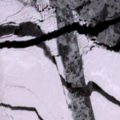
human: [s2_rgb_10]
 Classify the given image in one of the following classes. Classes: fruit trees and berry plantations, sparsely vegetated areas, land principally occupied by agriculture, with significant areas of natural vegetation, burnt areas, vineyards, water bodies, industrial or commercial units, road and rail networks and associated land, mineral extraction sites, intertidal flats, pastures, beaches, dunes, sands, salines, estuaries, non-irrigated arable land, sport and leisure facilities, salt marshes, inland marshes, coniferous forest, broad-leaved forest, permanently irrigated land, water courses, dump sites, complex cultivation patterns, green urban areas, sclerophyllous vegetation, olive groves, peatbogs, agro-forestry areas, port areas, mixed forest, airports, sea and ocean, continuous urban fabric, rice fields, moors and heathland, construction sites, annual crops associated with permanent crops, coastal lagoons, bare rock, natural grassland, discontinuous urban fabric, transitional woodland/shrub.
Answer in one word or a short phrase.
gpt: sea and ocean